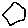
Label: hexagon